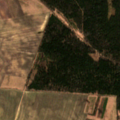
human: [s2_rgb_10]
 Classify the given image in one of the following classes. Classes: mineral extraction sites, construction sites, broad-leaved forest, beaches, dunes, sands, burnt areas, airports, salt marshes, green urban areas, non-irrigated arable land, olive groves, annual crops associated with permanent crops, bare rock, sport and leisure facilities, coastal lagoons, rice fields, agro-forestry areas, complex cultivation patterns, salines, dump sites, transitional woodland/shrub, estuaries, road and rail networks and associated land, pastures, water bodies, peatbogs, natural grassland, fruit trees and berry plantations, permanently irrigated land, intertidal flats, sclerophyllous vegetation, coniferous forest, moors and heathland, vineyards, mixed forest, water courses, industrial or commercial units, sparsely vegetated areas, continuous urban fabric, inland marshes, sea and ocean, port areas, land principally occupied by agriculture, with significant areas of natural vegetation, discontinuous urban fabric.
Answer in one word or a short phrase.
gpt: non-irrigated arable land, pastures, mixed forest, transitional woodland/shrub